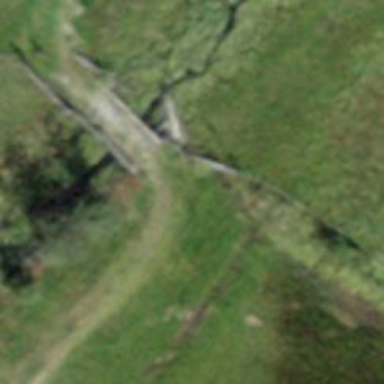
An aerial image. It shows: Dirt track road with bridge.